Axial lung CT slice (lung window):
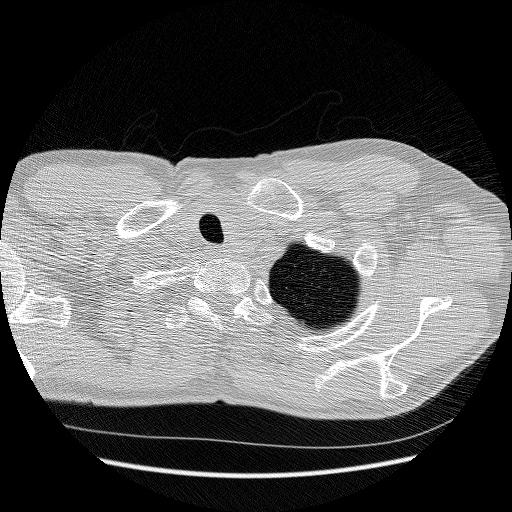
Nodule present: no